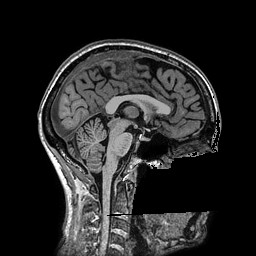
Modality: T1w
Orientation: sagittal
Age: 46
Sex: female